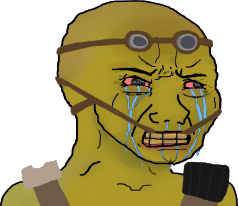
Label: 5_Crying_Wojak